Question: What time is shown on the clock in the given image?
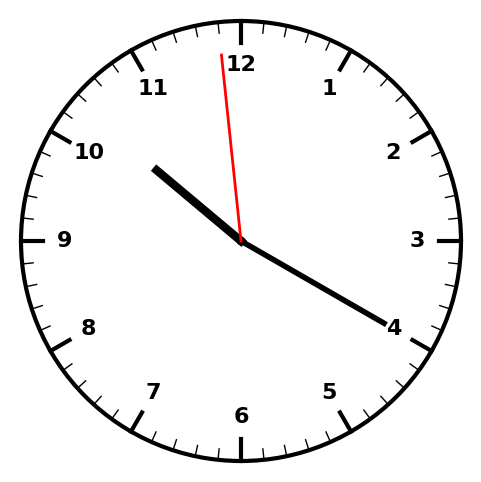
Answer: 10:19:59